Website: macys
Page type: customer-info-address
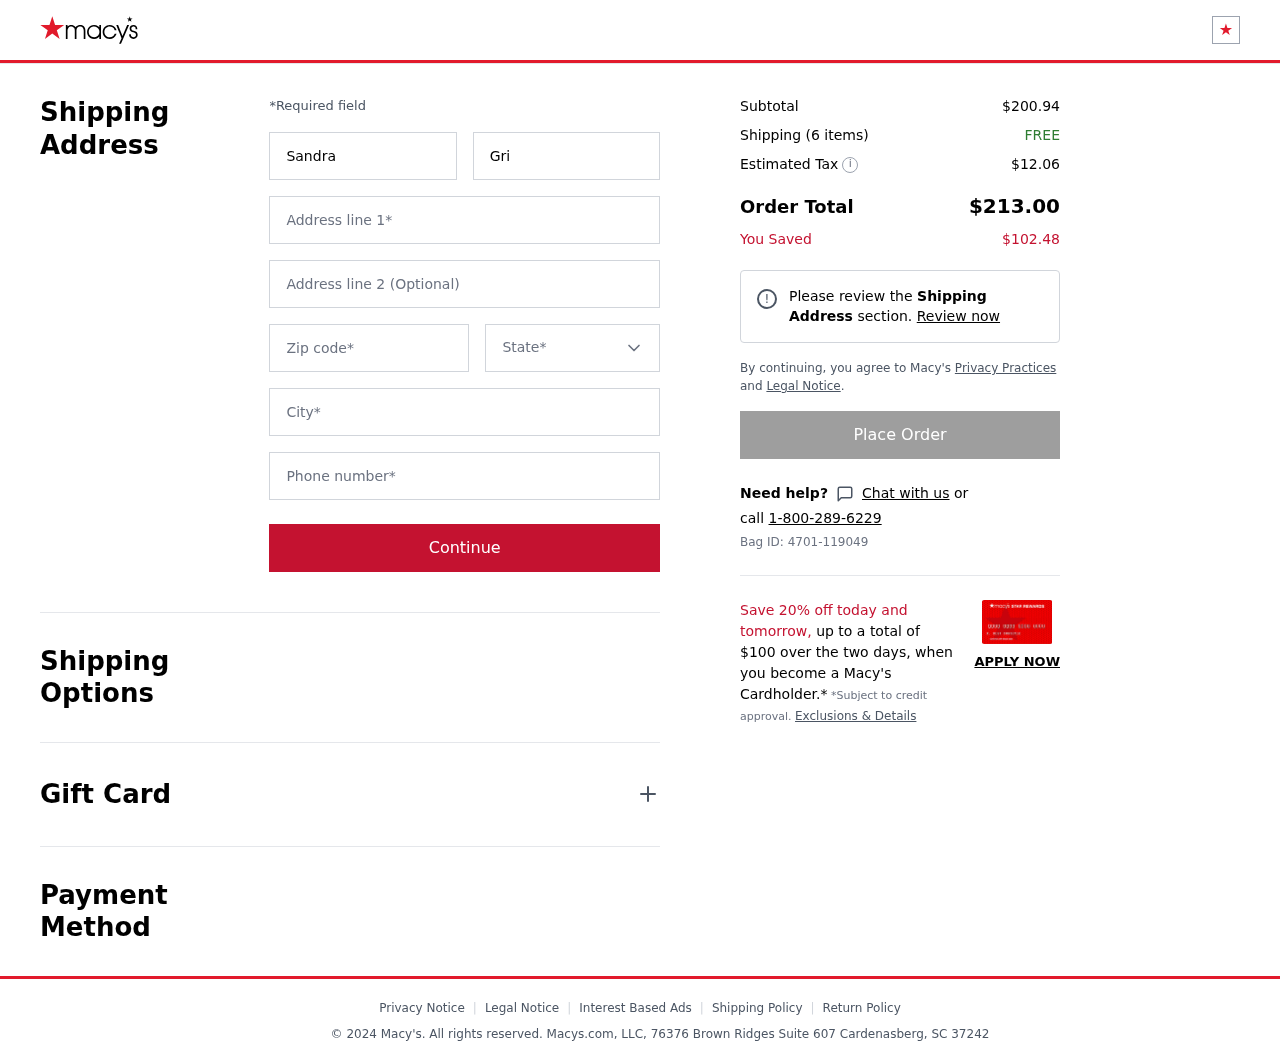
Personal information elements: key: PII_CITY
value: Cardenasberg
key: PII_FIRSTNAME
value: Sandra
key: PII_LASTNAME
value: Griffith
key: PII_PHONE
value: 5158630633
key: PII_POSTCODE
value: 37242
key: PII_STATE
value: South Carolina
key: PII_STREET
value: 76376 Brown Ridges Suite 607
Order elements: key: ORDER_SUBTOTAL
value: $200.94
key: ORDER_NUM_ITEMS
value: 6
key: ORDER_SHIPPING_COST
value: FREE
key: ORDER_TAX
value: $12.06
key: ORDER_TOTAL
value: $213.00
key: ORDER_SAVINGS
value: $102.48
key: ORDER_BAG_ID
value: Bag ID: 4701-119049